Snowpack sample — Buffalo Mountain, Silverthorne, Colorado, USA (1/25/25, 10:11 AM MST)
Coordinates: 39.6222, -106.1139
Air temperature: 22 °F
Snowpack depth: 110 cm
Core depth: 30 cm
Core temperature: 42.8 °F
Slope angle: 12°, slope face: 102°
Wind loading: high
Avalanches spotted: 0
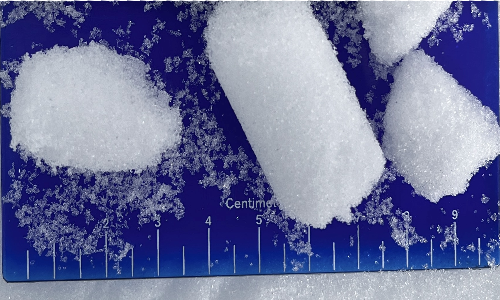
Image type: core
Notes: No avalanches nearby, collected on the outskirts of a fire break 15 meters from the treeline, on way to Buffalo and Red Mountain